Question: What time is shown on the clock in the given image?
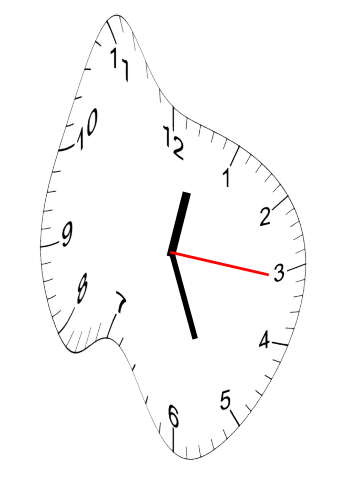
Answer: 12:26:16